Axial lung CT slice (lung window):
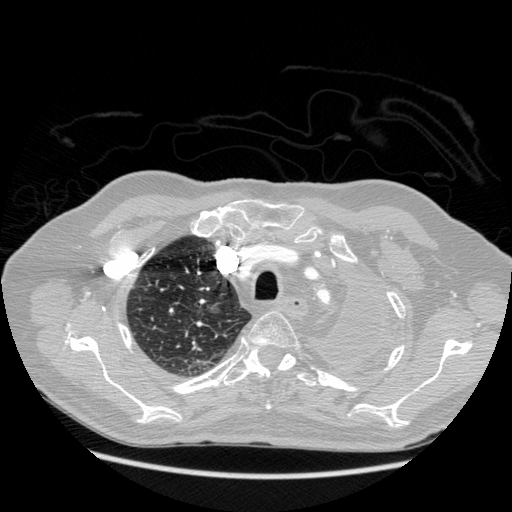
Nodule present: no